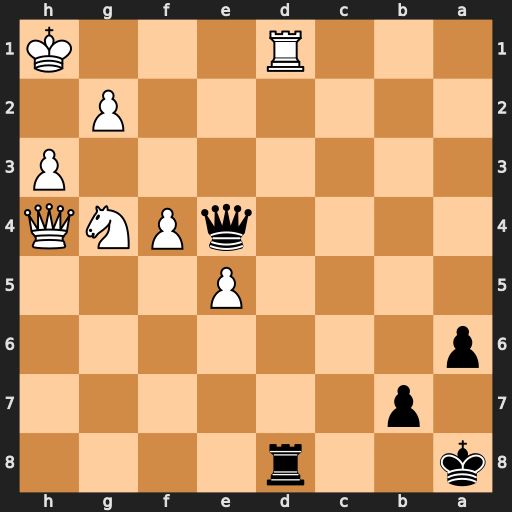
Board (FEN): k2r4/1p6/p7/4P3/4qPNQ/7P/6P1/3R3K
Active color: b
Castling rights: -
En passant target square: -
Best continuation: Rxd1+ Kh2 Qxf4+